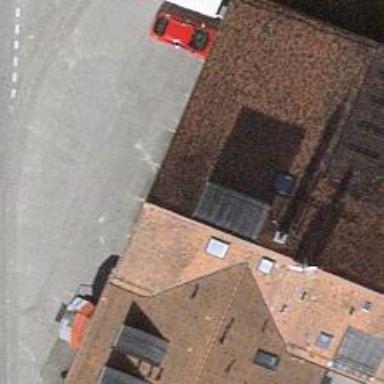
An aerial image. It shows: Restaurant.